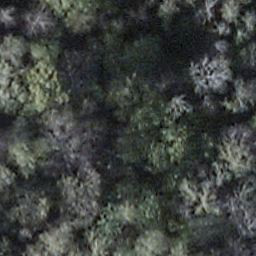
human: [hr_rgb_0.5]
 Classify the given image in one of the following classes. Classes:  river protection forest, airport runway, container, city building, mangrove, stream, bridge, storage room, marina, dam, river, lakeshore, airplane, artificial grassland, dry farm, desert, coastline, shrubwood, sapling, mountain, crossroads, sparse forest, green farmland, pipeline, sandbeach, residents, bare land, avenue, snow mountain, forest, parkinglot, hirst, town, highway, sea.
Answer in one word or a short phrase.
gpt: shrubwood